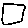
Label: square